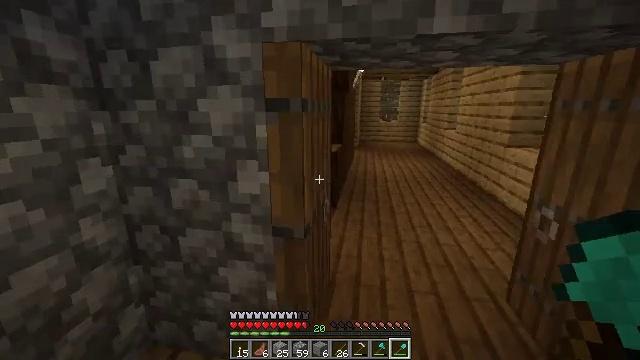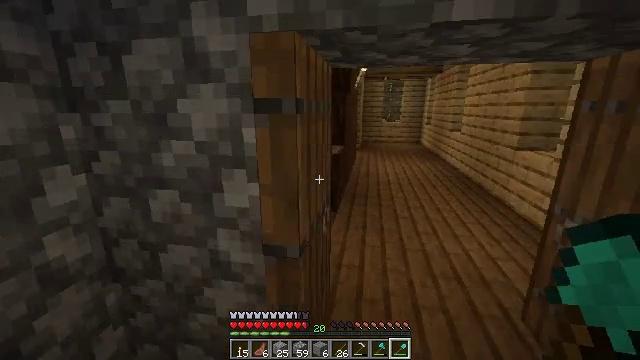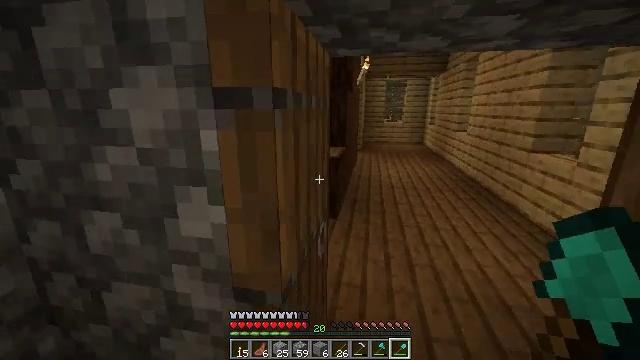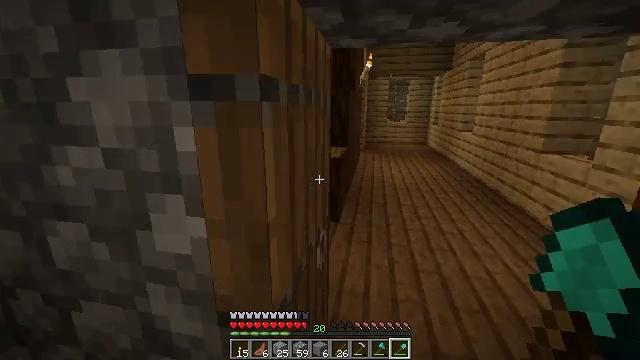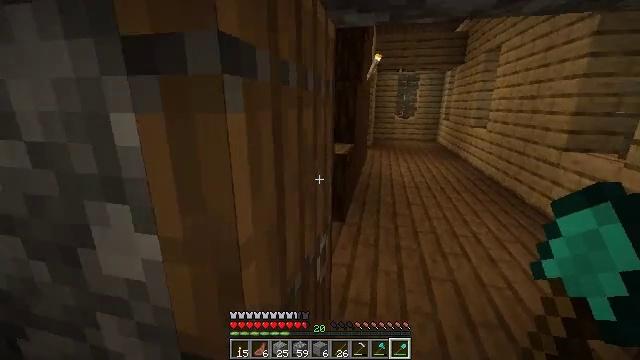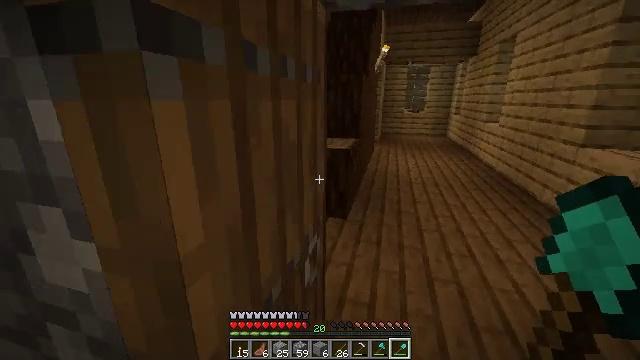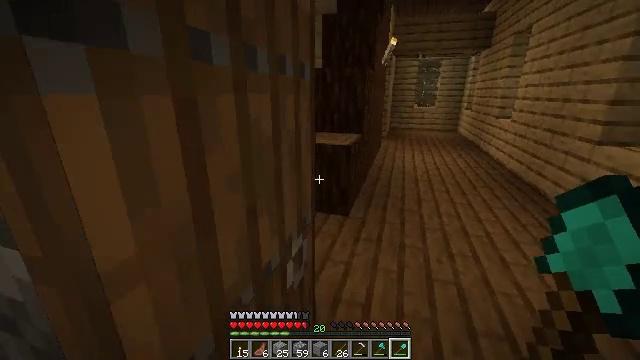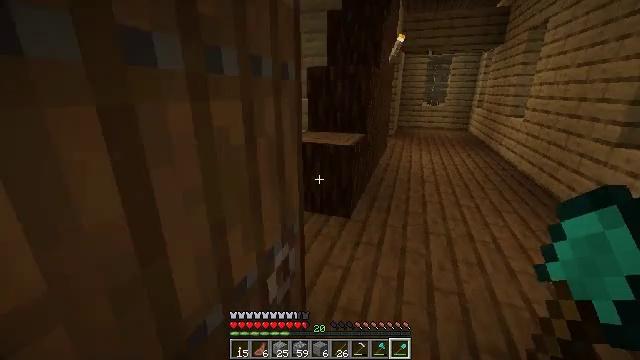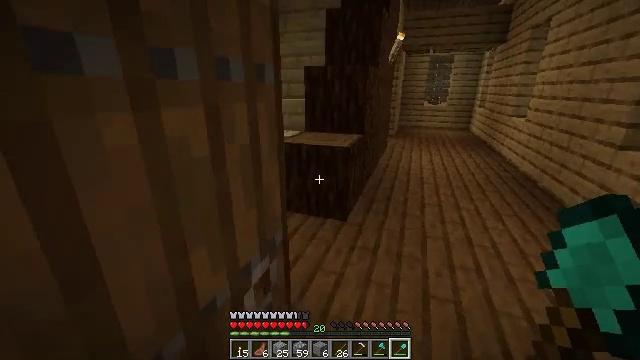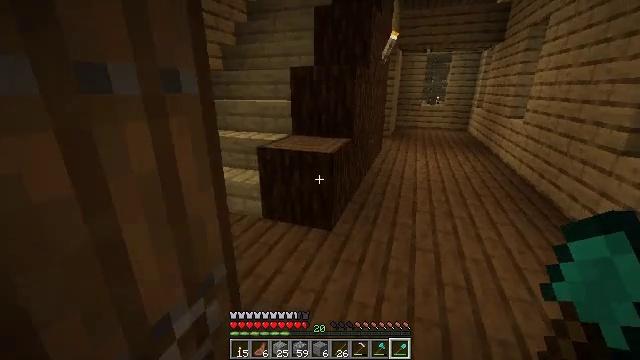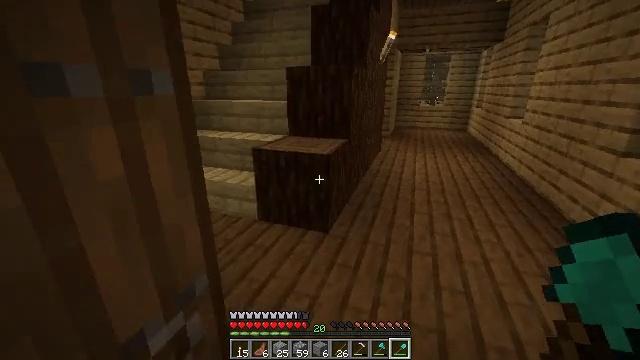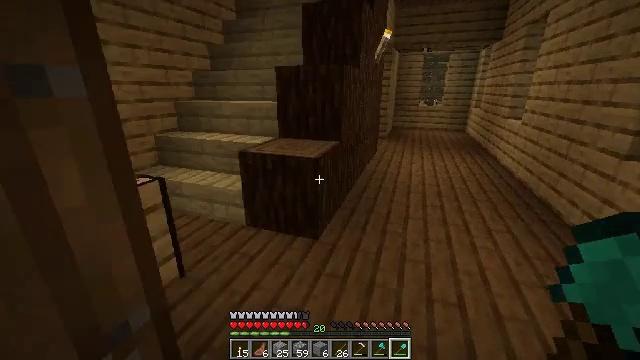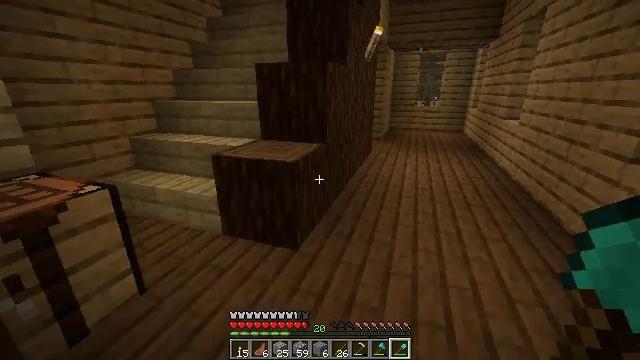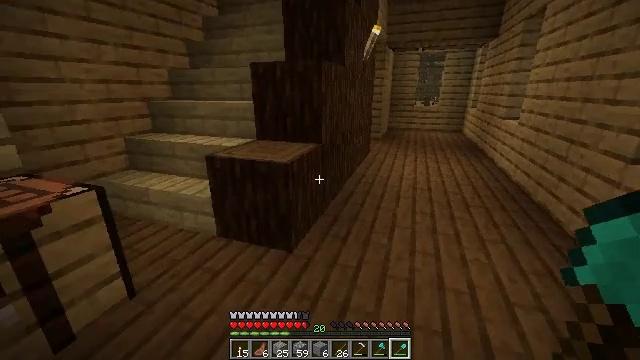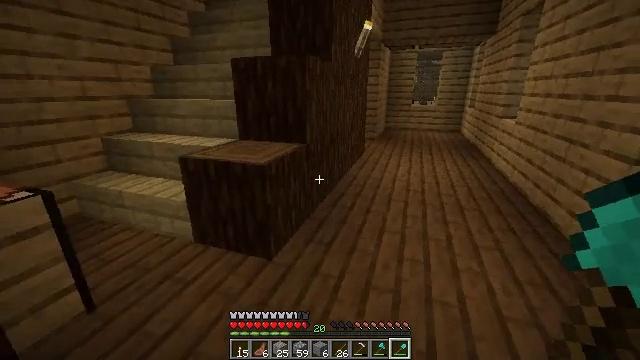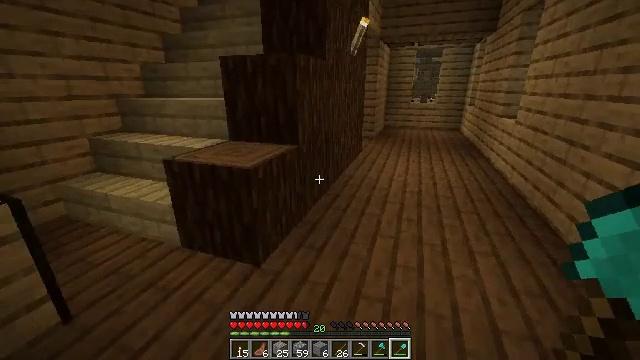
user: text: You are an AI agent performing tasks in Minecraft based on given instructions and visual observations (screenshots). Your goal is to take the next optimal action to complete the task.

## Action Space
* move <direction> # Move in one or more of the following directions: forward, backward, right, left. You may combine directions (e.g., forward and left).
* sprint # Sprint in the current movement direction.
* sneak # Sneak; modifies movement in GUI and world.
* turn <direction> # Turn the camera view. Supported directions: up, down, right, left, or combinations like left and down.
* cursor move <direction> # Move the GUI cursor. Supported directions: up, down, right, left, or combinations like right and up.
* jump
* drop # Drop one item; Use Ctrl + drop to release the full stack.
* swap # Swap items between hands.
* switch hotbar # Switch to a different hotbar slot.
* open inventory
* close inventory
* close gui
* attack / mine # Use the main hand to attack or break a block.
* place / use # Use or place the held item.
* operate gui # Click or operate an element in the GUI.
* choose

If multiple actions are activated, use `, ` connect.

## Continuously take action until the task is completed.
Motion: motion action
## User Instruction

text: Open the crafting table and craft a spruce pressure plate with spruce planks.
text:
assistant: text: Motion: move forward, attack / mine
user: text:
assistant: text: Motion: move forward, attack / mine
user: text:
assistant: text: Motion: move forward, attack / mine
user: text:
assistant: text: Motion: move forward and move right, turn left, attack / mine
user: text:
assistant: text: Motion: move forward and move right, turn left and down, attack / mine
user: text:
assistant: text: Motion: move forward and move right, turn left and down, attack / mine
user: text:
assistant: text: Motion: move forward and move right, turn left, attack / mine
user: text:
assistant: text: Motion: move forward and move right, attack / mine
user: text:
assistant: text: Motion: move forward and move right, attack / mine
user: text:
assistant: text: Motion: move forward and move right, attack / mine
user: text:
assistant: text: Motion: move forward and move right, attack / mine
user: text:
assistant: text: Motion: move forward and move right, attack / mine
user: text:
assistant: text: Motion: move forward and move right, attack / mine
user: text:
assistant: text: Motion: move forward and move right, attack / mine
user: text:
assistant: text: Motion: move forward and move right, attack / mine
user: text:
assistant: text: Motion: move forward and move right, attack / mine
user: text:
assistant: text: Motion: move forward and move right, attack / mine
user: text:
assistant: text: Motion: move forward and move right, attack / mine
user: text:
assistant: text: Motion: move forward and move right, attack / mine
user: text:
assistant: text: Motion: move forward and move right, attack / mine
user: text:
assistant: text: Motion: move forward, attack / mine
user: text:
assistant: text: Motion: attack / mine
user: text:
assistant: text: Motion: move forward, attack / mine
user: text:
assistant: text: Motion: move forward, attack / mine
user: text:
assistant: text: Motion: move forward, turn left and down, attack / mine
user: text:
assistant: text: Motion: move forward, attack / mine
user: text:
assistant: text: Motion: move forward, attack / mine
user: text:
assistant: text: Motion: move forward, attack / mine
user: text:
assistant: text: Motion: move forward, turn left, attack / mine
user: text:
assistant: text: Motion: move forward and move right, turn left and up, attack / mine